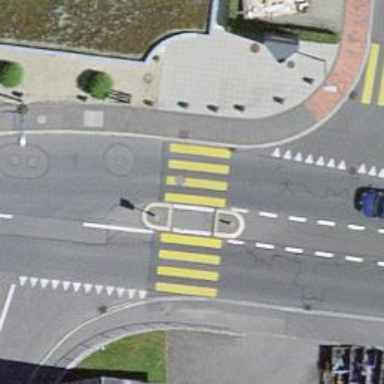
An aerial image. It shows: Zebra crossing with pedestrian island.